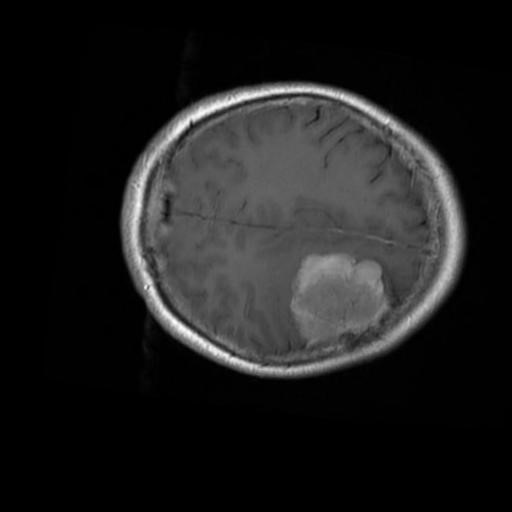
Label: brain_menin